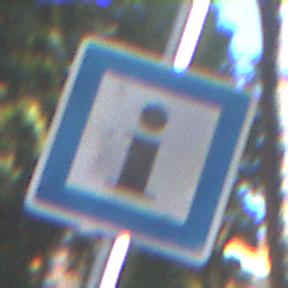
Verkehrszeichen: Informationsstelle
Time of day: MorningAfternoon
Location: Outdoor (Suburban)
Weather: Clear
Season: NotSpecified
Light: Natural